Interaction volume radius: 5 \u00c5
Interaction volume height: 35 \u00c5
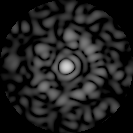
Disorder parameter: 0.7692